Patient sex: M
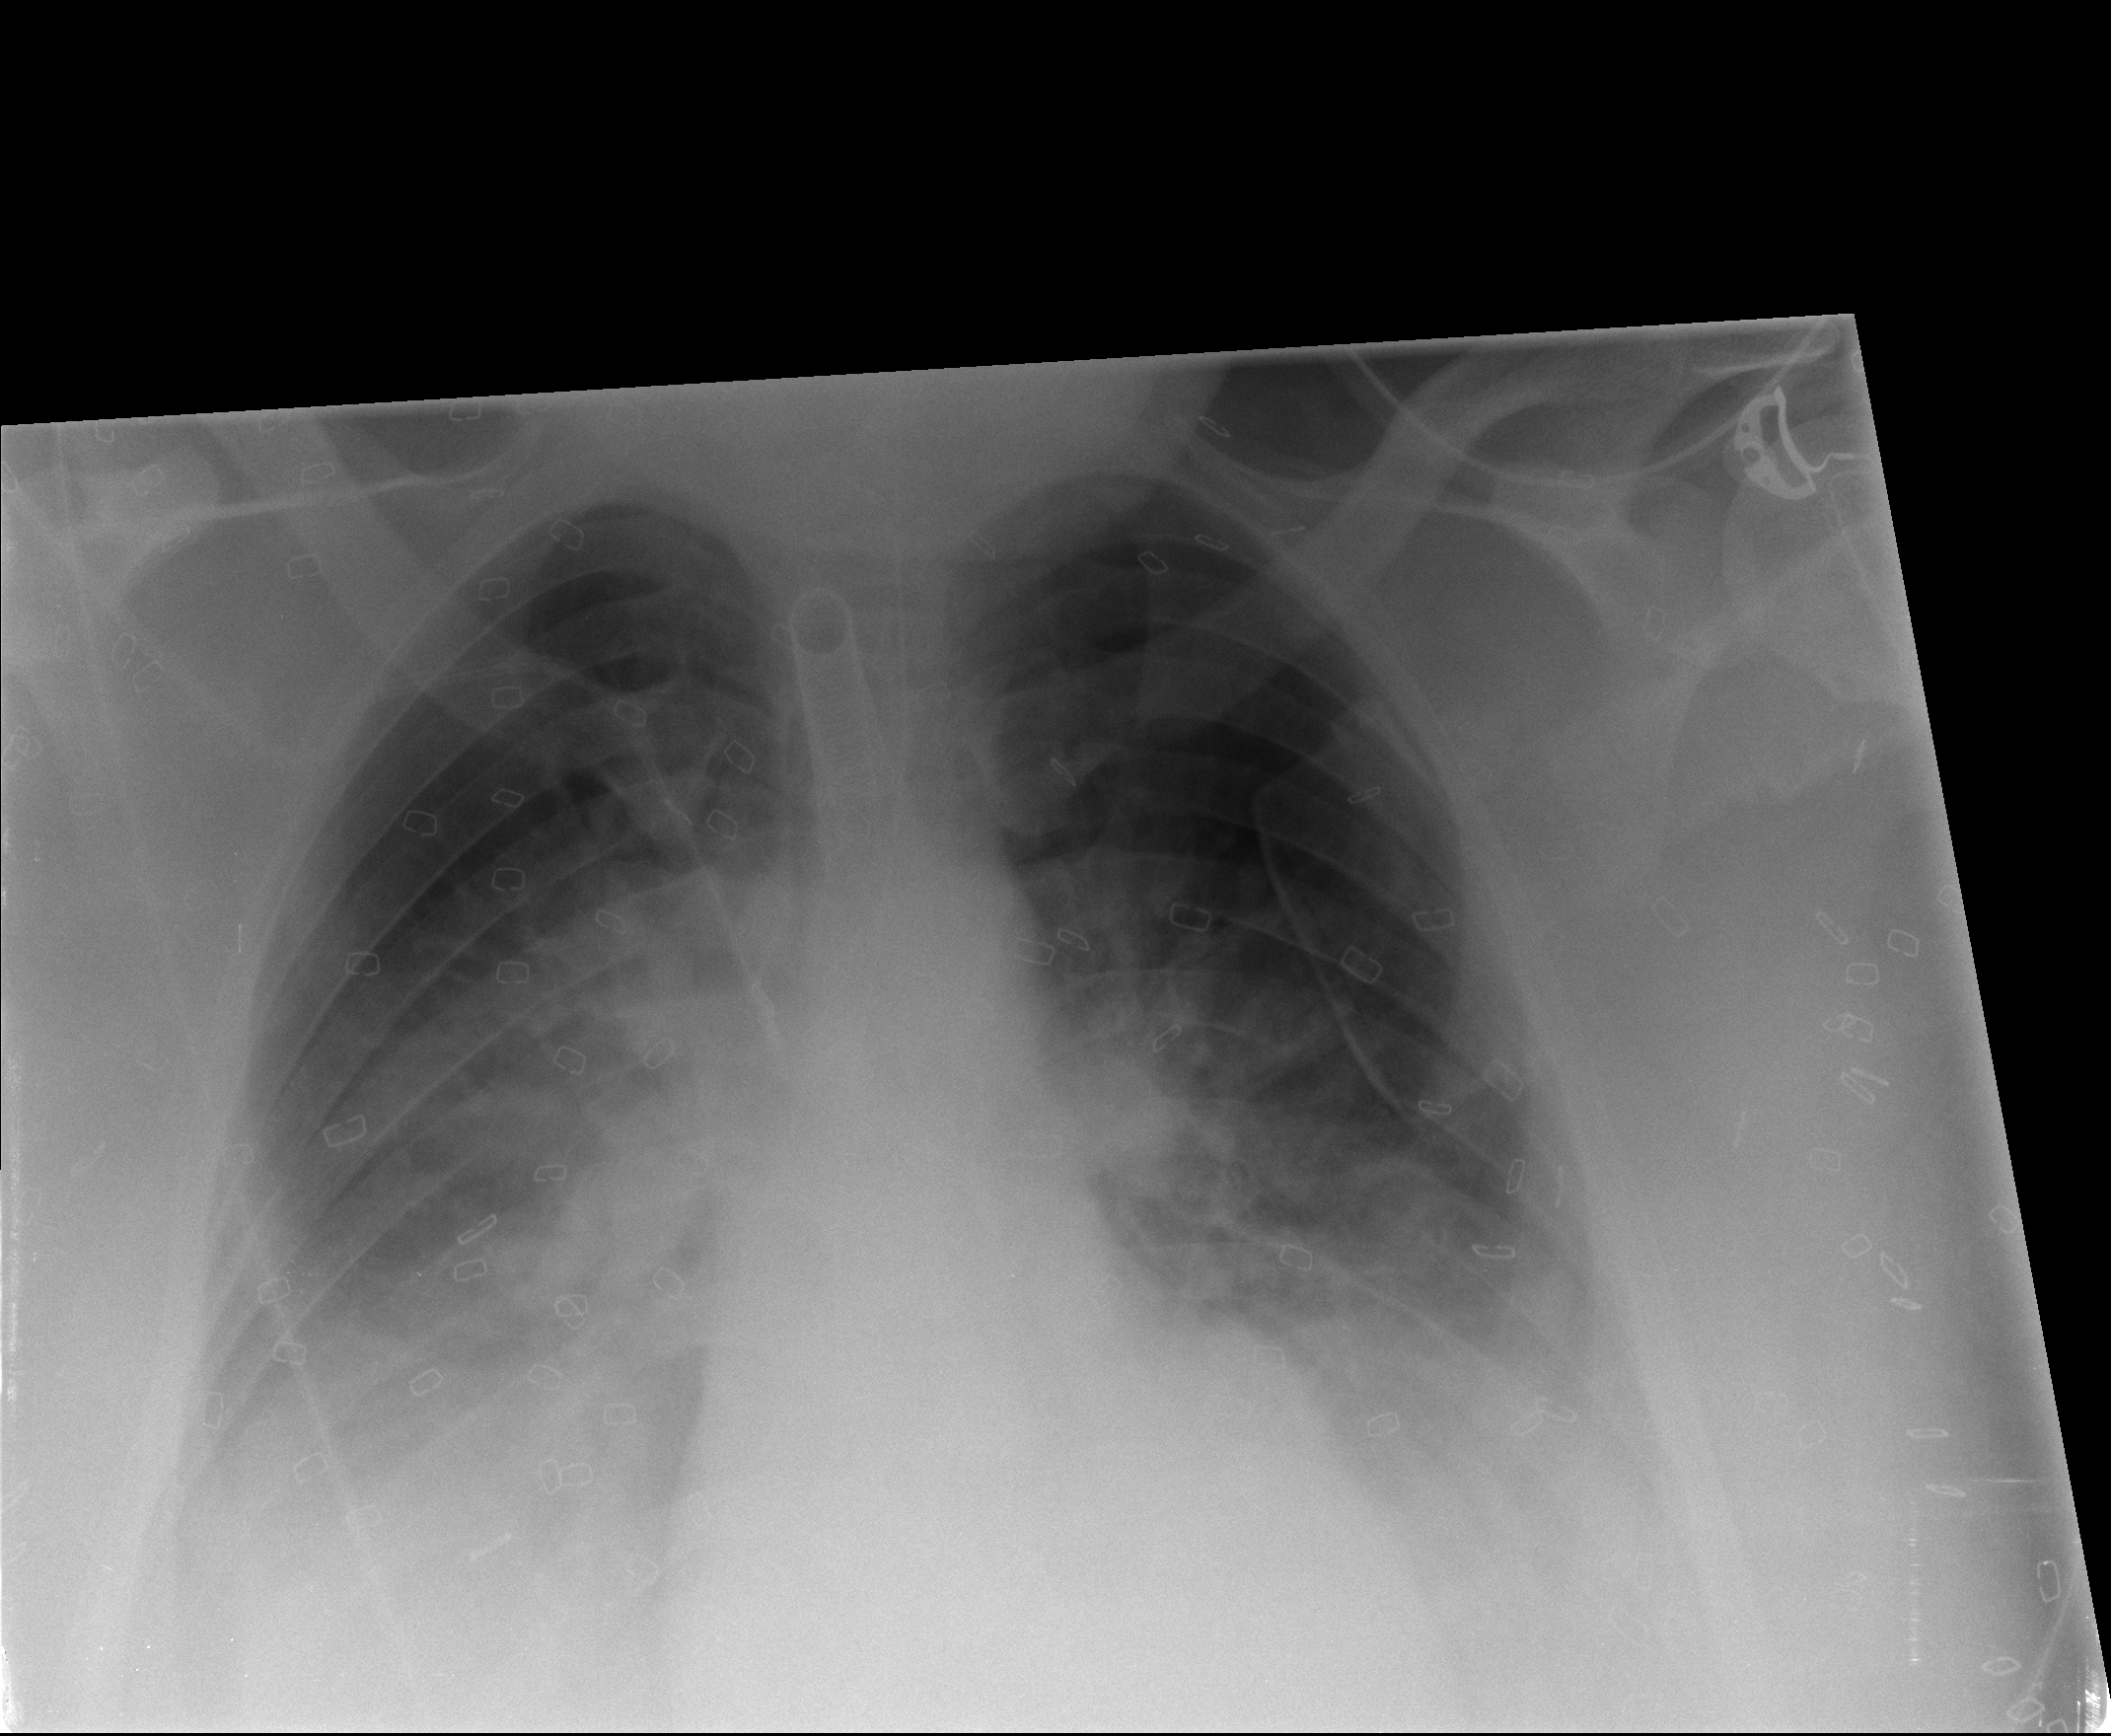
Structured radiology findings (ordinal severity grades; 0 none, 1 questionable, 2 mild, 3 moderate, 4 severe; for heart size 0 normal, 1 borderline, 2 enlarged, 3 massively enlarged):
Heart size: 0
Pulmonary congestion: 0
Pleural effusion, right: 2
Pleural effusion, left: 2
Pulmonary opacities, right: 2
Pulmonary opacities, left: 2
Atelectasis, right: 2
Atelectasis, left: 2